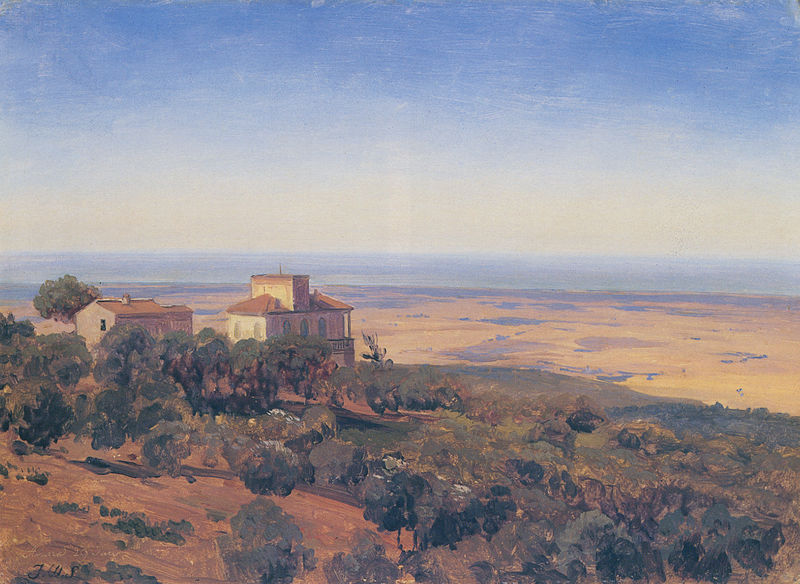
Titel: Villa bei Ariccia mit Ausblick auf die Ebene und das Meer
Künstler: Johann Wilhelm Schirmer
Standort: Jülich
Institution: Stadtgeschichtliches Museum Jülich
Schlagwörter: baum, blau, dunkel, gemälde, himmel, laub, meer, schatten, vogel, wasser, weiß, wolken, bäume, fluss, gelb, grün, impressionismus, landschaft, ocker, sand, see, ufer, abend, braun, fenster, hell, licht, schmuck, schwarz, ausblick, blick, dach, gebäude, haus, rot, beige, malerei, weit, signatur, öl, ebene, einsamkeit, erde, feld, felder, ferne, horizont, häuser, hügel, natur, strauch, weite, busch, büsche, einsam, flach, gebüsch, gewässer, sonne, sträucher, land, tal, wald, anhöhe, bauern, kamin, schornstein, turm, garten, hellblau, aussicht, balkon, spanien, terrasse, küste, sommer, strand, italien, perspektive, süden, abhang, acker, ernte, heiß, mittag, trocken, hang, hitze, wüste, dächer, dunst, eben, nebel, kahl, hof, wolkenlos, rundbogen, dampf, querformat, lciht, steppe, panorama, ebbe, seen, erdboden, wälder, becken, arkaden, villa, wärme, anwesen, walmdach, landhaus, tümpel, karg, hain, gehöft, herrenhaus, busche, pinien, sfumato, arkadien, mediterran, umbra, welt, besitz, bräunlich, flüsse, umbrien, rottmann, toskana, bewuchs, weinberg, villen, schonstein, südlich, sienna, sträuche, weitblick, überblick, bläue, entfernung, olivenhain, landschaftsgemälde, teiche, landshcaft, einsamm, abgelegen, finca, bergstandpunkt, weitr, lanschaft olviven, finga, südlch, villa turm